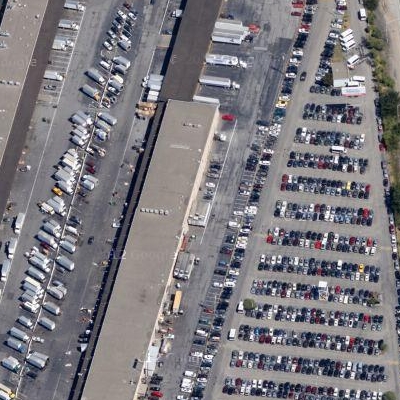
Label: gParking